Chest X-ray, PA view. Patient: 27 years old, sex M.
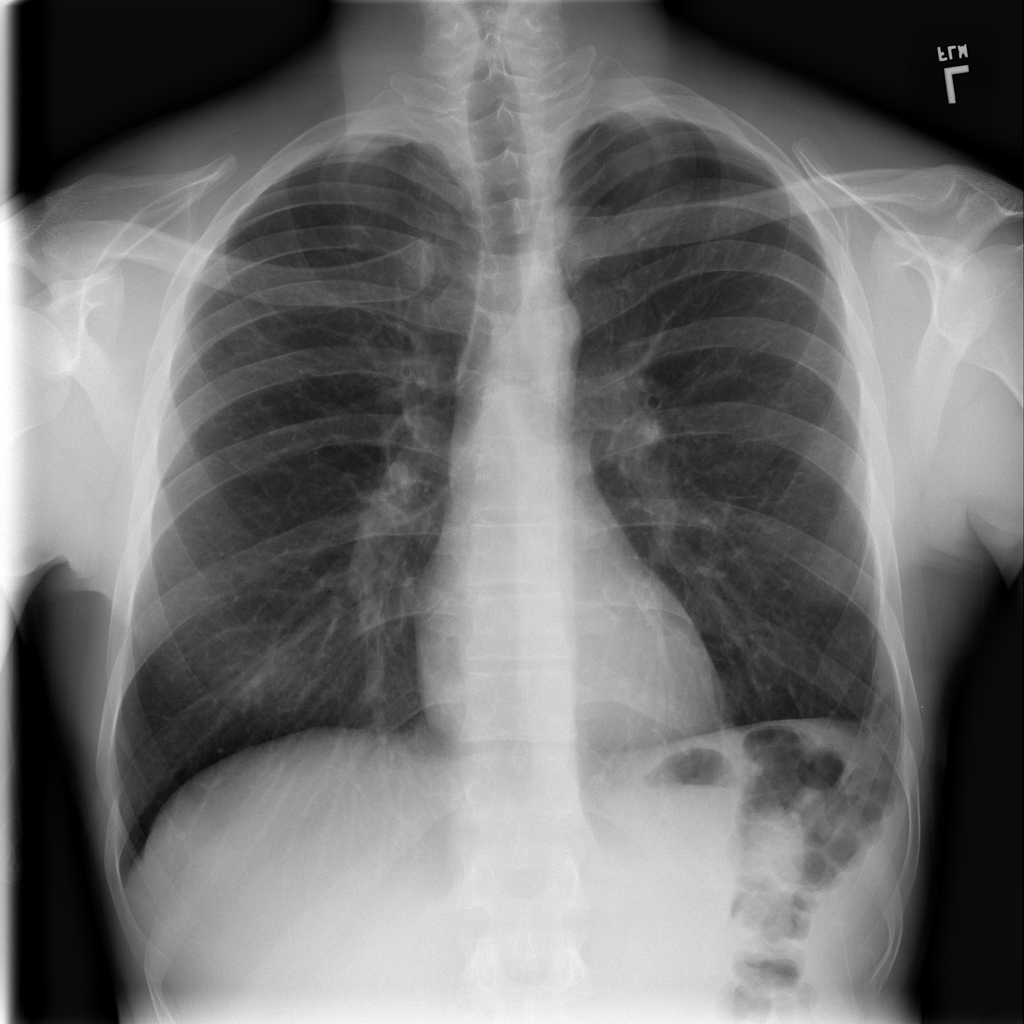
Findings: No Finding